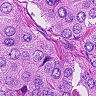
Metastatic tissue present: yes